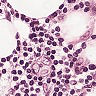
Metastatic tissue present: yes